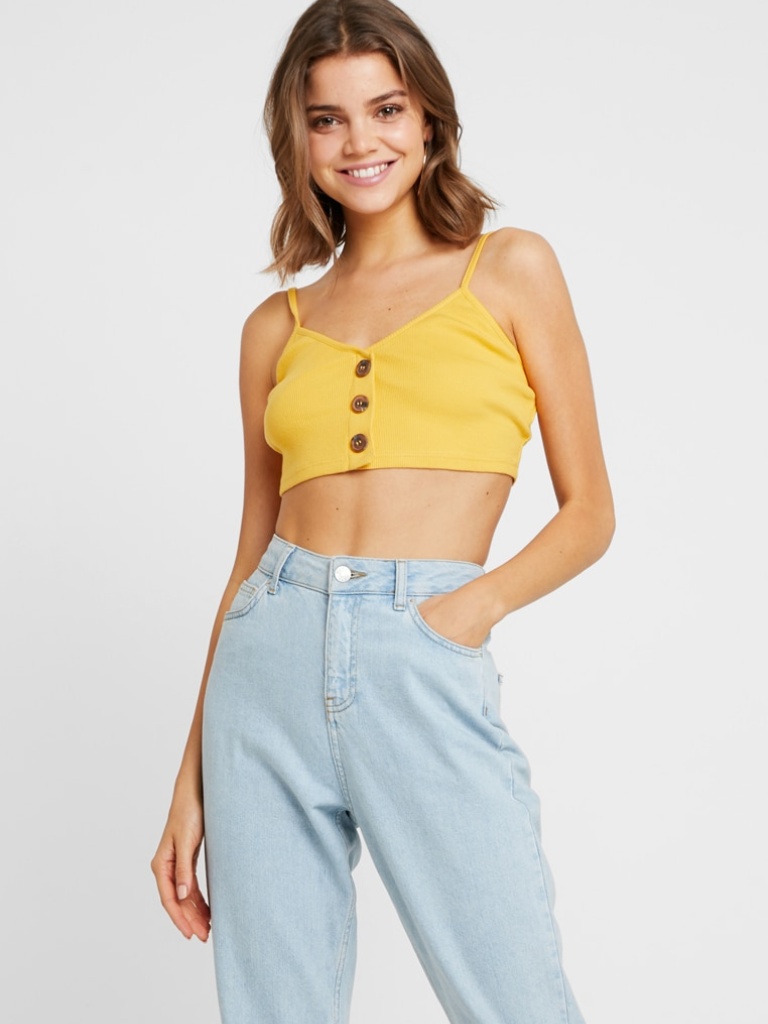
knit tight sleeveless cropped length Untucked v-neck camisole